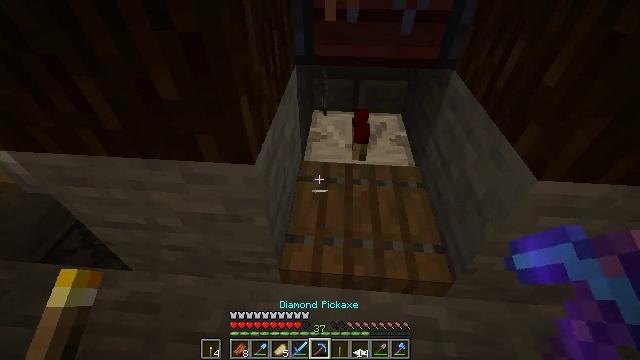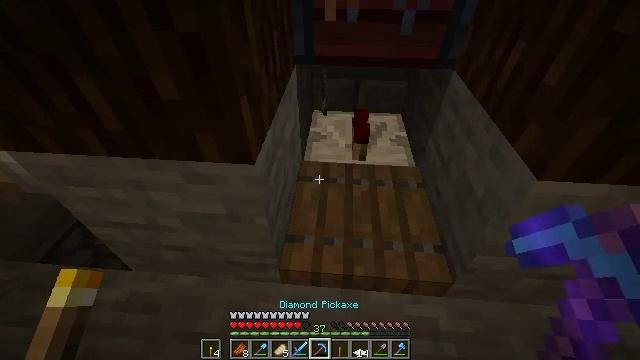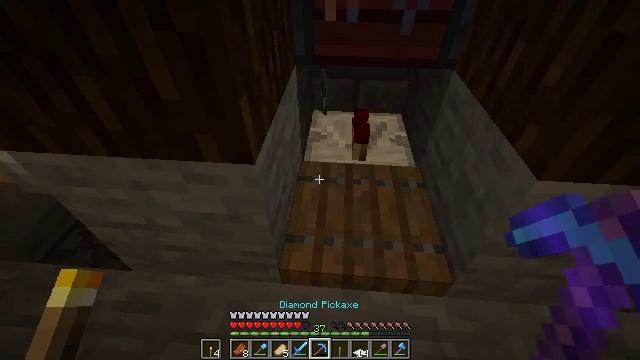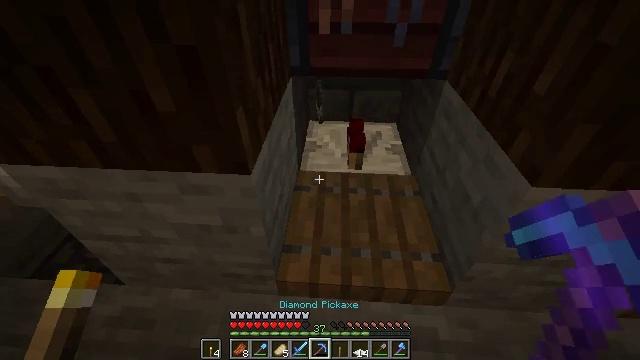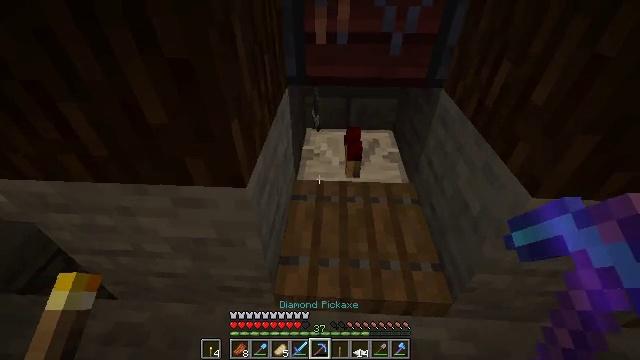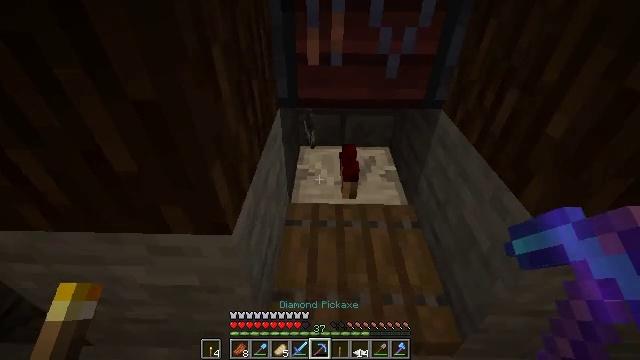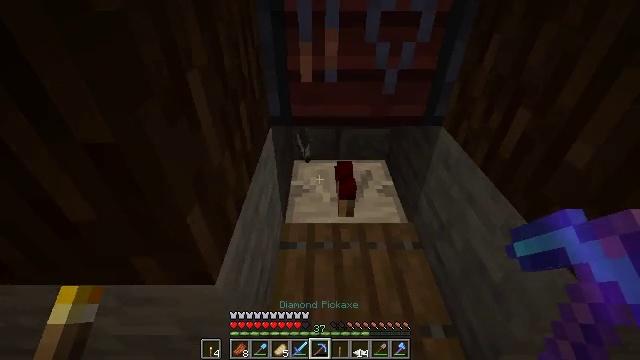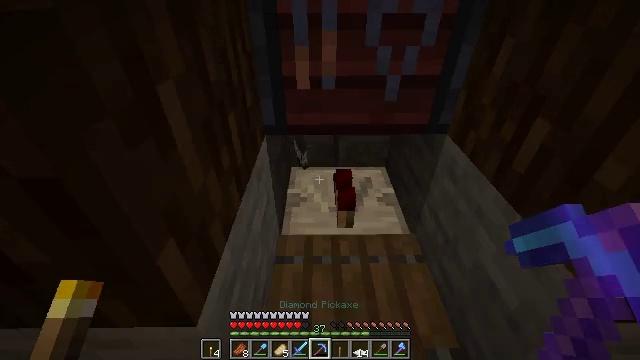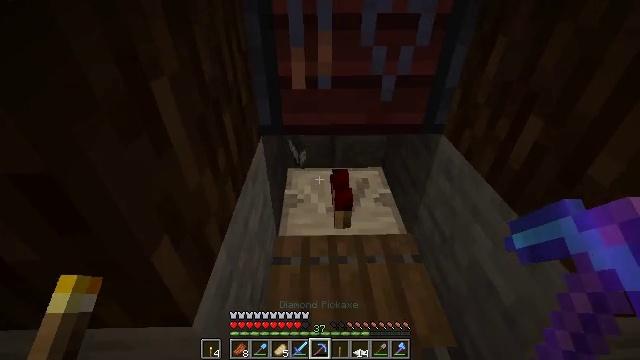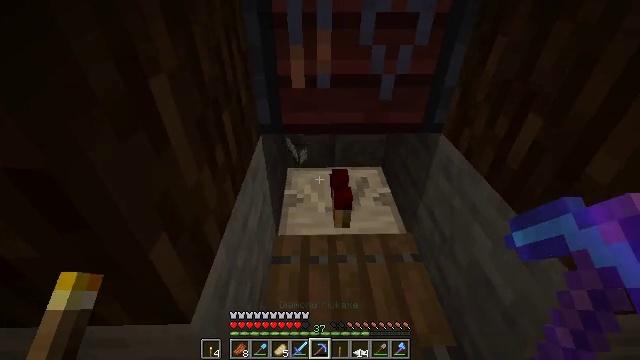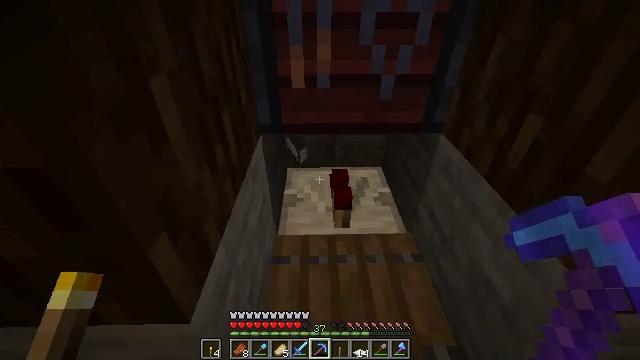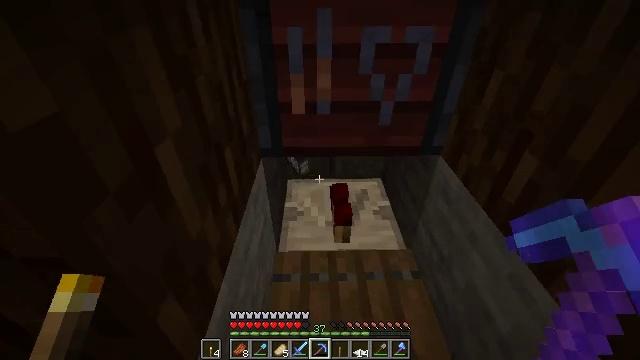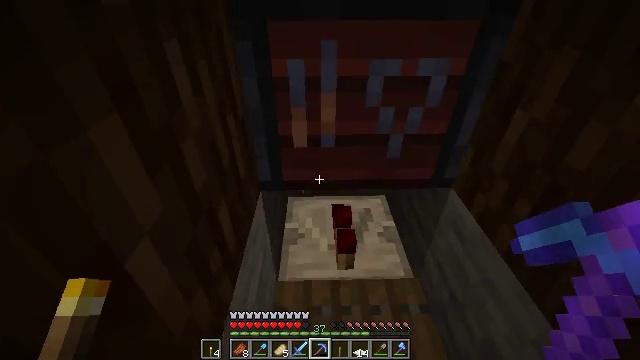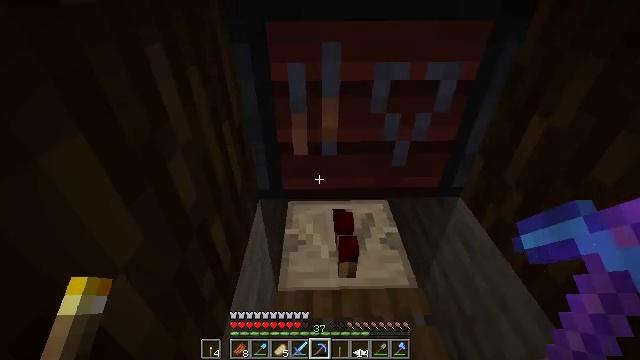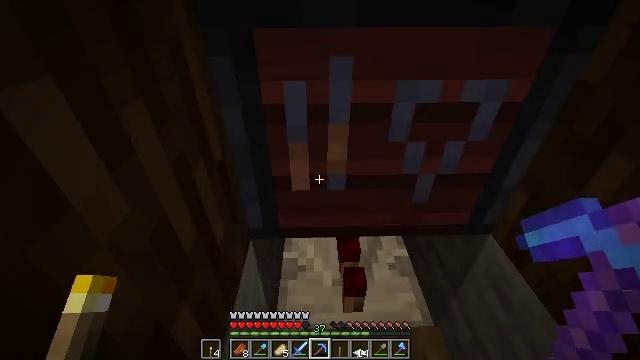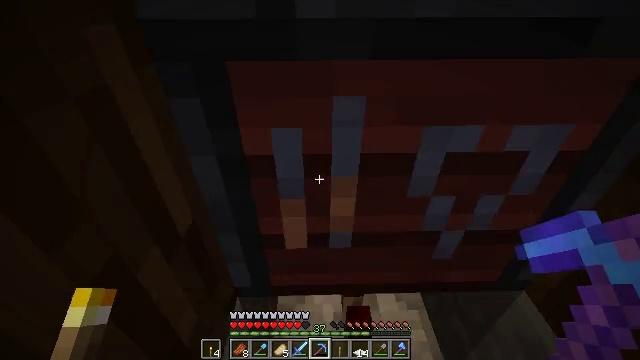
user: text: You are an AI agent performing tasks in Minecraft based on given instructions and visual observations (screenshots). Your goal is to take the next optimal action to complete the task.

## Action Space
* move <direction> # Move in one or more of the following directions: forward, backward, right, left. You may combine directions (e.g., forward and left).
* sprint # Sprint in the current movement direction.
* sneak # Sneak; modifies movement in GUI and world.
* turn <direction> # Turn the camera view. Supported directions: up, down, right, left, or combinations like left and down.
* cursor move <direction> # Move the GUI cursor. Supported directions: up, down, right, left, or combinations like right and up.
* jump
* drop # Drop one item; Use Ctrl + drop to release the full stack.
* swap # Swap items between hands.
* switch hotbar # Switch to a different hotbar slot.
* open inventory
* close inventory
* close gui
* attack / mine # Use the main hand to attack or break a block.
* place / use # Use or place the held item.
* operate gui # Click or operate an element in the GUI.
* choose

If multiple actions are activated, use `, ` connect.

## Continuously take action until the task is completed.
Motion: motion action
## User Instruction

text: Gather the smithing table into your inventory.
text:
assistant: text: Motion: no_op
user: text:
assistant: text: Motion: no_op
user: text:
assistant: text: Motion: turn right and up
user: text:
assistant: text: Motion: move forward, turn up
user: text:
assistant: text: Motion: move forward, turn right and up
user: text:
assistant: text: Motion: move forward, turn right and up
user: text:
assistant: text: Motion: move forward
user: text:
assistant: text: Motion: move forward
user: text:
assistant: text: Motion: move forward
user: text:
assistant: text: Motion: move forward
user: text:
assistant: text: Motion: move forward
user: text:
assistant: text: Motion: move forward
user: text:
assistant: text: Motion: move forward
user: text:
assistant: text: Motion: move forward
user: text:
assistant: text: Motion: move forward
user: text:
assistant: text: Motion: move forward
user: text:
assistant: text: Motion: move forward
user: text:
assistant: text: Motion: move forward and move right, turn left
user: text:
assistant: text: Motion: move forward and move right, turn left
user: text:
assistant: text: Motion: move forward
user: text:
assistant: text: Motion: move forward
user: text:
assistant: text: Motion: no_op
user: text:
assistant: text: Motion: no_op
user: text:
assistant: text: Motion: no_op
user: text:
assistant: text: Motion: no_op
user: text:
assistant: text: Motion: attack / mine
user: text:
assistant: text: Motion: attack / mine
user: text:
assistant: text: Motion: attack / mine
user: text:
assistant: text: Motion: attack / mine
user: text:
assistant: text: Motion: attack / mine